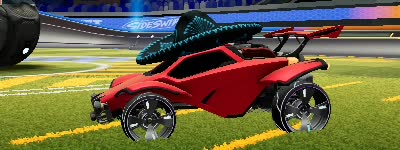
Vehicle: octane